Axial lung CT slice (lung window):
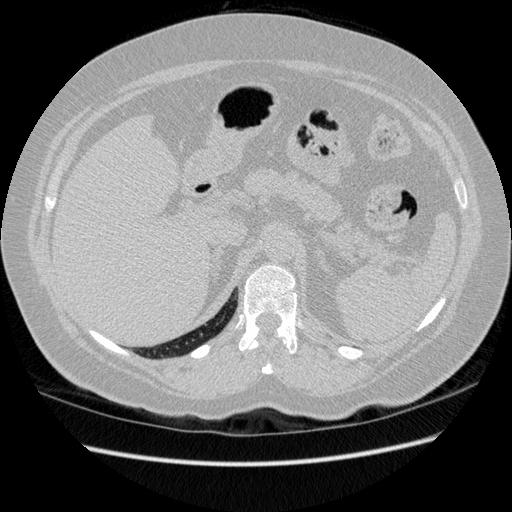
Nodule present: no